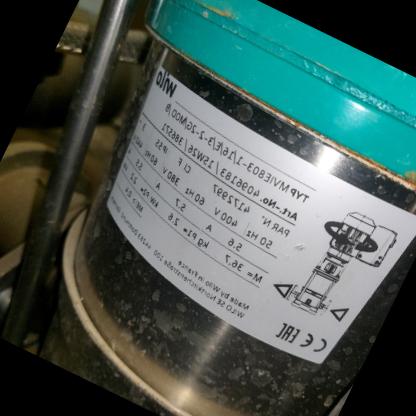
Klasa: tabliczka-znamionowa